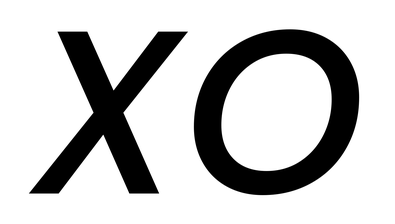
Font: Poppins-MediumItalic